Question: I'm programming a project in which I need Hibernate technology. I got this stack trace and I don't know how to fix it. Any help please ?
Here is my stack trace, I got these two errors :
> SLF4J: slf4j-api 1.6.x (or later) is incompatible with this binding.
SLF4J: Your binding is version 1.5.5 or earlier. SLF4J: Upgrade your
binding to version 1.6.x. or 2.0.x
Here is my HibernateUtils.class
> package com.forum.utils;import org.hibernate.HibernateException; import org.hibernate.Session;
import org.hibernate.SessionFactory; import
org.hibernate.cfg.AnnotationConfiguration;public class HibernateUtils { private static final SessionFactory
sessionFactory;// Cree une unique instance de la SessionFactory a partir de //
hibernate.cfg.xml static { try { sessionFactory = new
AnnotationConfiguration().configure()
.buildSessionFactory(); } catch (HibernateException ex) { throw new RuntimeException("Probleme de configuration : "
+ ex.getMessage(), ex); } }// Renvoie une session Hibernate public static Session getSession()
throws HibernateException { return sessionFactory.openSession(); }
}
This error triggers from this line :
> '''
s = HibernateUtils.getSession();
'''
:
> '''
<?xml version='1.0' encoding='utf-8'?>
<!DOCTYPE hibernate-configuration PUBLIC
"-//Hibernate/Hibernate Configuration DTD 3.0//EN"
"http://hibernate.sourceforge.net/hibernate-configuration-3.0.dtd">
<hibernate-configuration>
<session-factory>
<property name="connection.driver_class">org.postgresql.Driver</property>
<property name="connection.url">jdbc:postgresql://localhost:5432/projetForum</property>
<property name="connection.username">postgres</property>
<property name="connection.password">esct</property>
<property name="dialect">org.hibernate.dialect.PostgreSQLDialect</property>
<!-- Comportement pour la conservation des tables -->
<property name="hbm2ddl.auto">update</property>
<!-- Activation : affichage en console, commentees et formatees -->
<property name="show_sql">true</property>
<property name="hibernate.format_sql">true</property>
<property name="use_sql_comments">true</property>
<!-- Fichiers a mapper -->
<mapping class="com.forum.beans.Utilisateur" />
<mapping class="com.forum.beans.Topic" />
</session-factory>
</hibernate-configuration>
'''
Here is Hibernate3.0 library and my jstl jars :

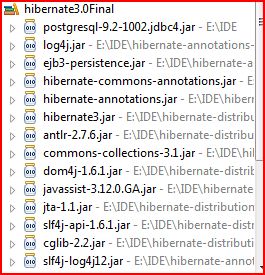
Answer: According to your library list, your slf4j-api comes from hibernate-distribution, while slf4j-log4j12 comes from hibernate-annotations. Since slf4j reports a version mismatch between the api and the binding (the slf4j-log4j12) I assume you are mixing incompatible hibernate libraries. For hibernate 3, there is a compatibility matrix telling you which versions of the different packages can be used together: <URL>
Alternatively you could overwrite the versions of either the slf4j-api or the slf4j-log4j12 packages in your build-tool (assuming you use one) and make sure they both have the same version. E. g., if you use slf4j-api 1.6.1, you should make sure the slf4j-log4j12 lib is also of version 1.6.1.